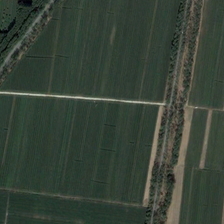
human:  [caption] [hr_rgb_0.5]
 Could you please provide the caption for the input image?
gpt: a road is in a piece of green farmland .

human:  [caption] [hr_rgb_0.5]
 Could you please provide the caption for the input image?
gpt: a road is in a piece of green farmland .

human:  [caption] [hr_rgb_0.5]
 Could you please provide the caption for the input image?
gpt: a road is in a piece of green farmland .

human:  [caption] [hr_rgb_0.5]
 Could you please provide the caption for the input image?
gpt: a road is in a piece of green farmland .

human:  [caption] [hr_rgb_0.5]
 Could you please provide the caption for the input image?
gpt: a road is in a piece of green farmland .